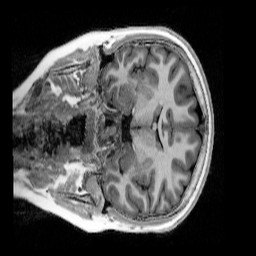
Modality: UNIT1_denoised
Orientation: coronal
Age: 10
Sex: female
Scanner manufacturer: siemens
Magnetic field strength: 3 T
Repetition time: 4 s
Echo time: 0.00303 s